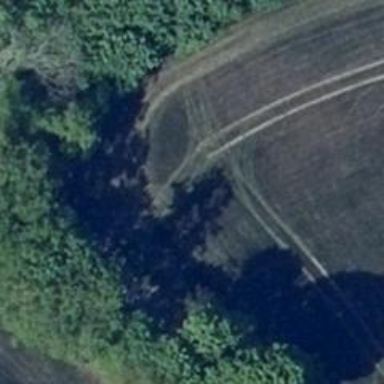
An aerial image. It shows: Row of broadleaved trees.